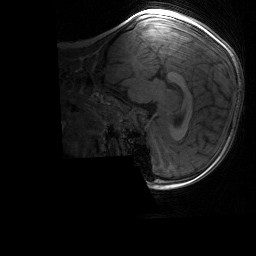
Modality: T1w
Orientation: sagittal
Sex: male
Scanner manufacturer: siemens
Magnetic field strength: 3 T
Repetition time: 1.9 s
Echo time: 0.00243 s